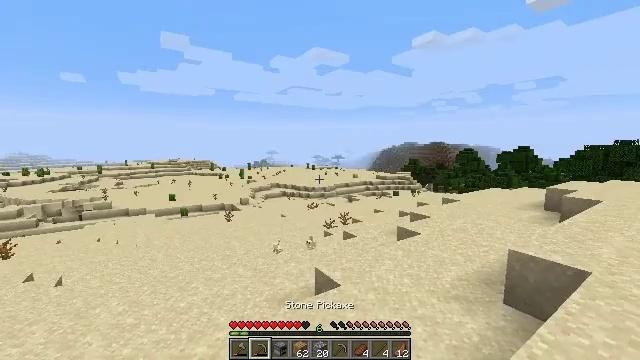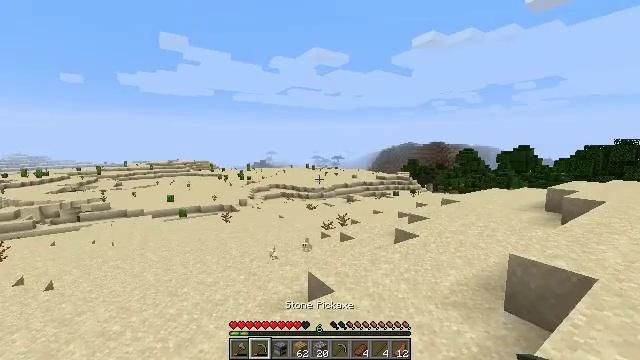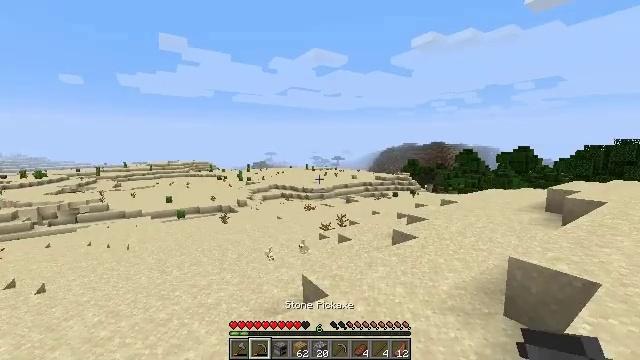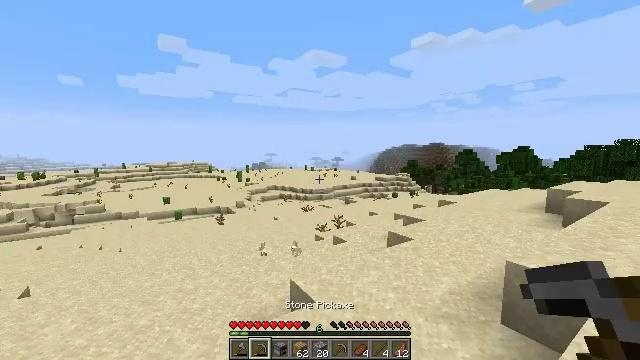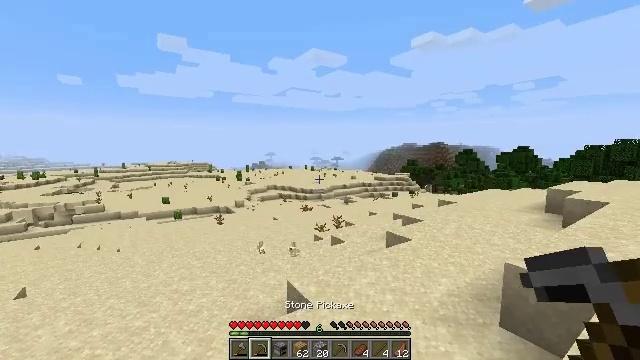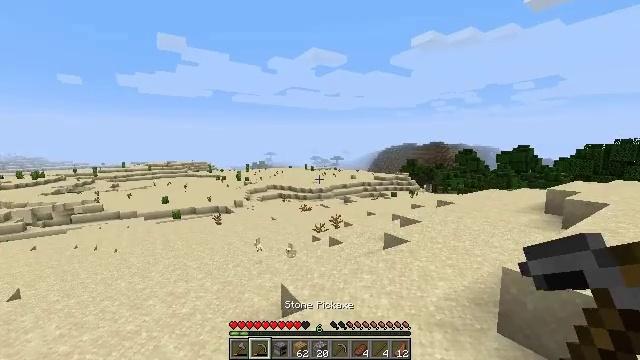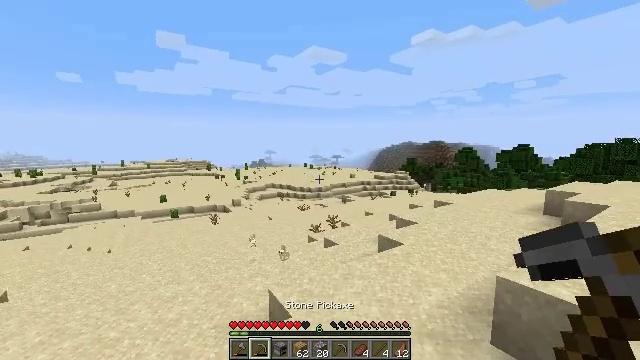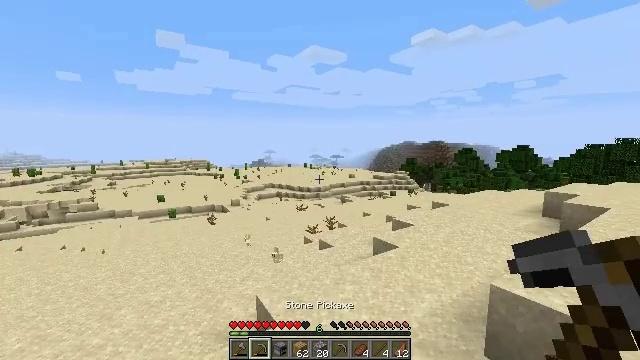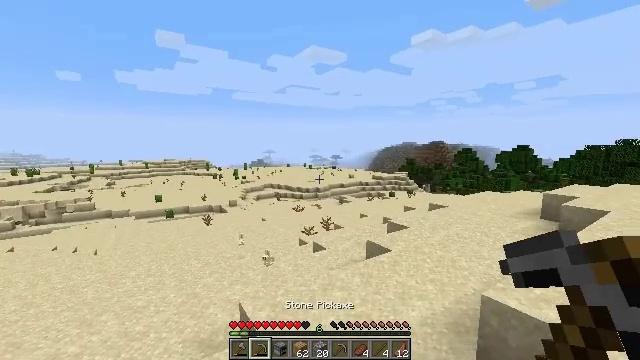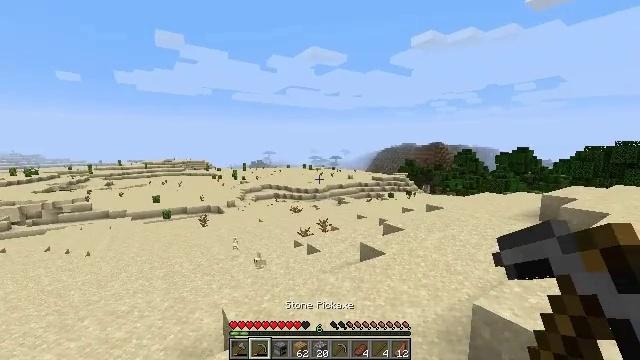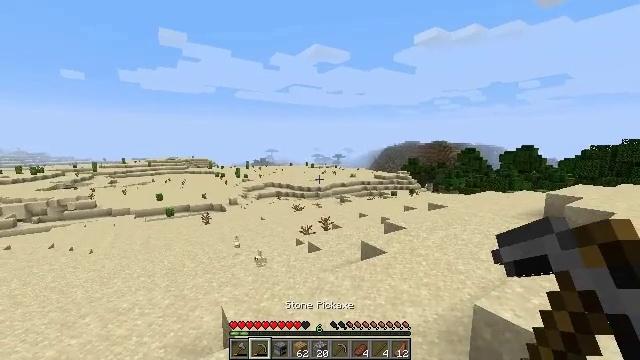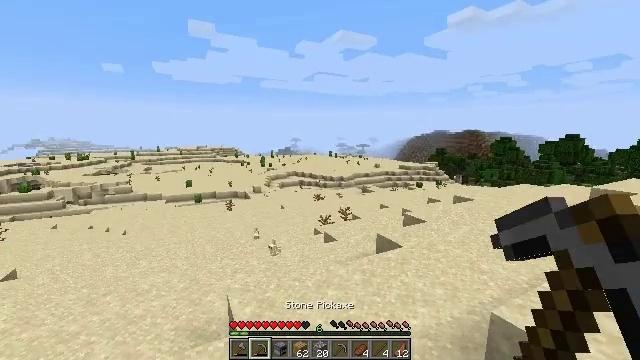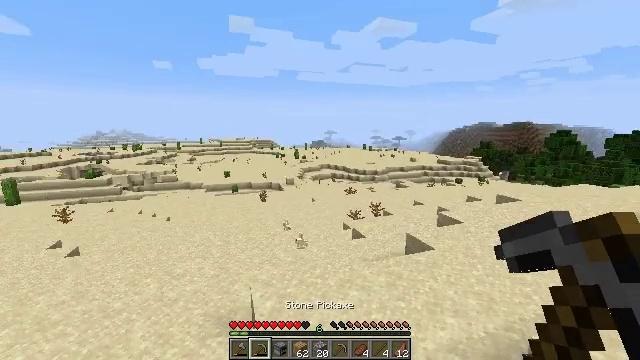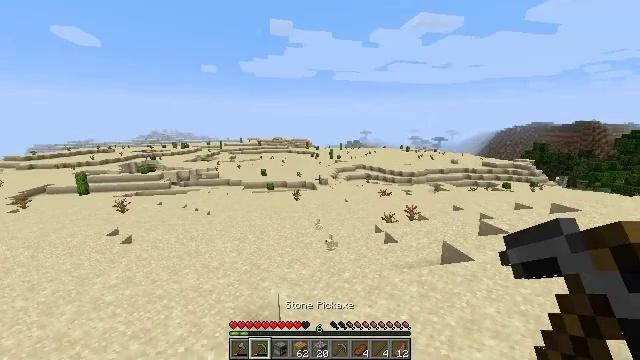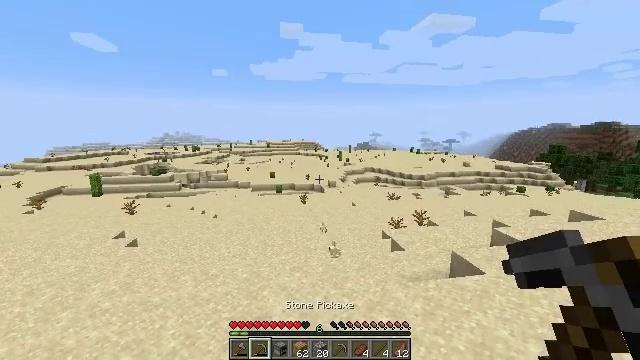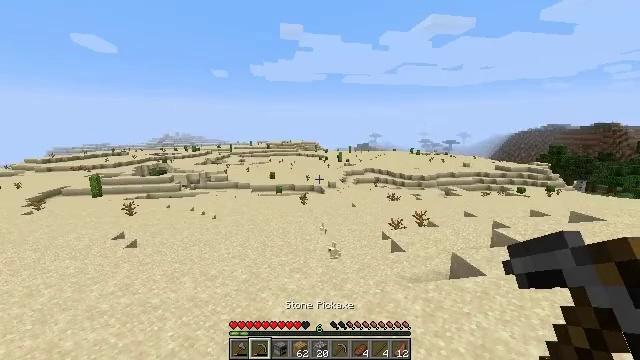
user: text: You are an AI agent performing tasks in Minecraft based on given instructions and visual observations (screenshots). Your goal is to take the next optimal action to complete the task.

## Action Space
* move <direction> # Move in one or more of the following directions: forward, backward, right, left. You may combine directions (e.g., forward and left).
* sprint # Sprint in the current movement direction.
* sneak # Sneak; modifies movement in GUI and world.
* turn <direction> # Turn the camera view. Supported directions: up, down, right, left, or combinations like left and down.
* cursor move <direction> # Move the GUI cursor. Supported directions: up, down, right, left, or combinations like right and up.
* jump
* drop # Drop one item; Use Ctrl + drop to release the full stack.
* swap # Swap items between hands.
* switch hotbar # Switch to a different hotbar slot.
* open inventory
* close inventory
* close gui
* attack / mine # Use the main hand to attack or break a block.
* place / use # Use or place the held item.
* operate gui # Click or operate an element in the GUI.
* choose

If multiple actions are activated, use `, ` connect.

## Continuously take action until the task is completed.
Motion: motion action
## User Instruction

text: Collect the dead bush from dry areas.
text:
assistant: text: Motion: move forward and move right
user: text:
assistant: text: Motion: move forward and move right
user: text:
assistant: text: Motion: move forward and move right
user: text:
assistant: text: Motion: move forward and move right
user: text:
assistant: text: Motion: move forward and move right
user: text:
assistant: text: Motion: move forward and move right
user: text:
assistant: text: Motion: move forward and move right
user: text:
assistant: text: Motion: move forward and move right
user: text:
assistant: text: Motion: move forward and move right
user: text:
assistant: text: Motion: move forward and move right
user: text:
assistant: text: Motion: move forward and move right, turn left and down
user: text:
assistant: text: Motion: move forward and move right, turn left and down
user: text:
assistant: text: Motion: move forward and move right, turn left
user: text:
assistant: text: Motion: move forward, turn left
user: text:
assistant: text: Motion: move forward and move right
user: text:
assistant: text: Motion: move forward and move right
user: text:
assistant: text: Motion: move forward and move right
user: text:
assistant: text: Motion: move forward, sprint
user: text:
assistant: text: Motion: move forward, sprint
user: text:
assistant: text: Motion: move forward, sprint, turn left
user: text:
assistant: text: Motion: move forward, sprint, turn left
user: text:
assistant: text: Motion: move forward, sprint
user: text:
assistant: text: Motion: move forward, sprint
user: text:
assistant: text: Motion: move forward, sprint
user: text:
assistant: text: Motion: move forward, sprint
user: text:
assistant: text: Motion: move forward, sprint
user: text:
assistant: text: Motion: move forward, sprint
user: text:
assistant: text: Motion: move forward, sprint
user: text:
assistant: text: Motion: move forward, sprint
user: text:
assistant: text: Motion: move forward, sprint